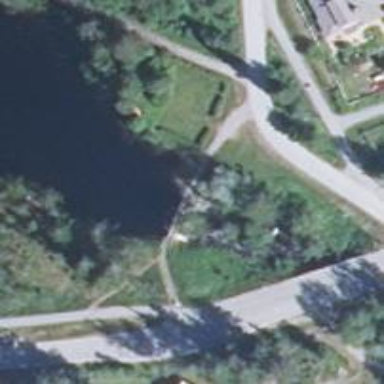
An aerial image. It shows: Footway on bridge.